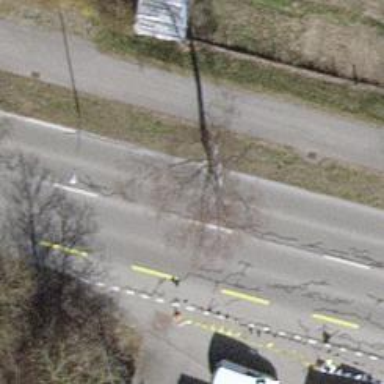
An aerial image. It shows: Primary highway with asphalt surface. There is lane designated for cycling on the left side.